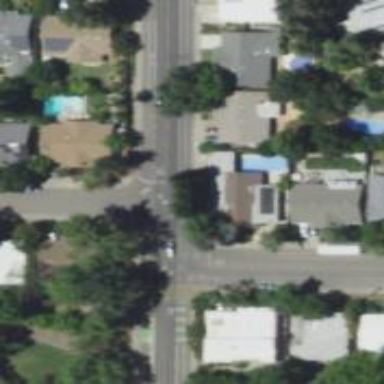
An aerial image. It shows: Road with stop sign.